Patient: sex M, age 58
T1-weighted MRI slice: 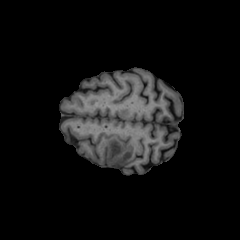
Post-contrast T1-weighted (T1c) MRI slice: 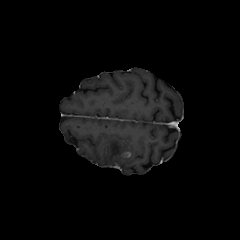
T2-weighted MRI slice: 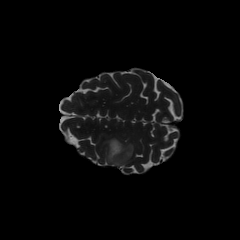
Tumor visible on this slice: yes
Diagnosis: Glioblastoma, IDH-wildtype
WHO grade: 4